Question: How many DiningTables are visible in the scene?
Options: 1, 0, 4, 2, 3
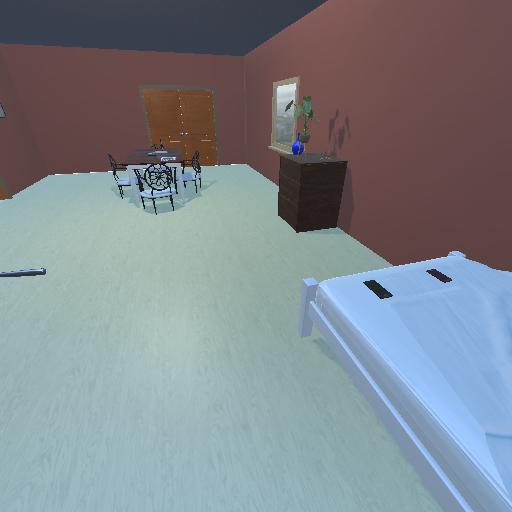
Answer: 1